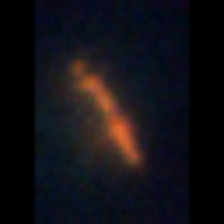
Taxon: Pennate
Group: Diatoms